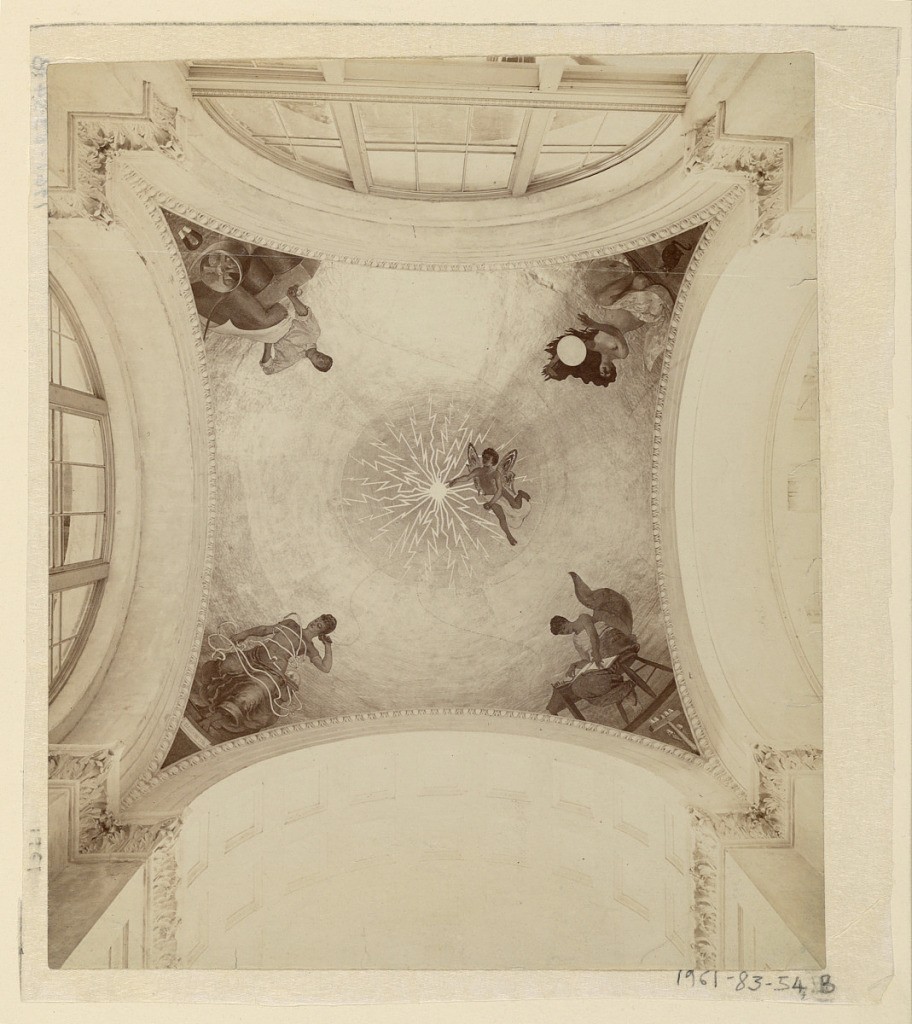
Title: Mural Decoration, Dome of the Manufactures and Liberal Arts Building, World's Columbian Exposition, Chicago
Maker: J. Carroll Beckwith, American, 1852–1917
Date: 1892
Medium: Photograph printed on sensitized paper
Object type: Photograph
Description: Mural decoration of dome with theme of Communication. In the center, Ariel holds a burst of lightning. At the corners are four figures symbolizing the Telephone, Telegraphy, Electricity, and Solar Power.